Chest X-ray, AP view. Patient: 43 years old, sex F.
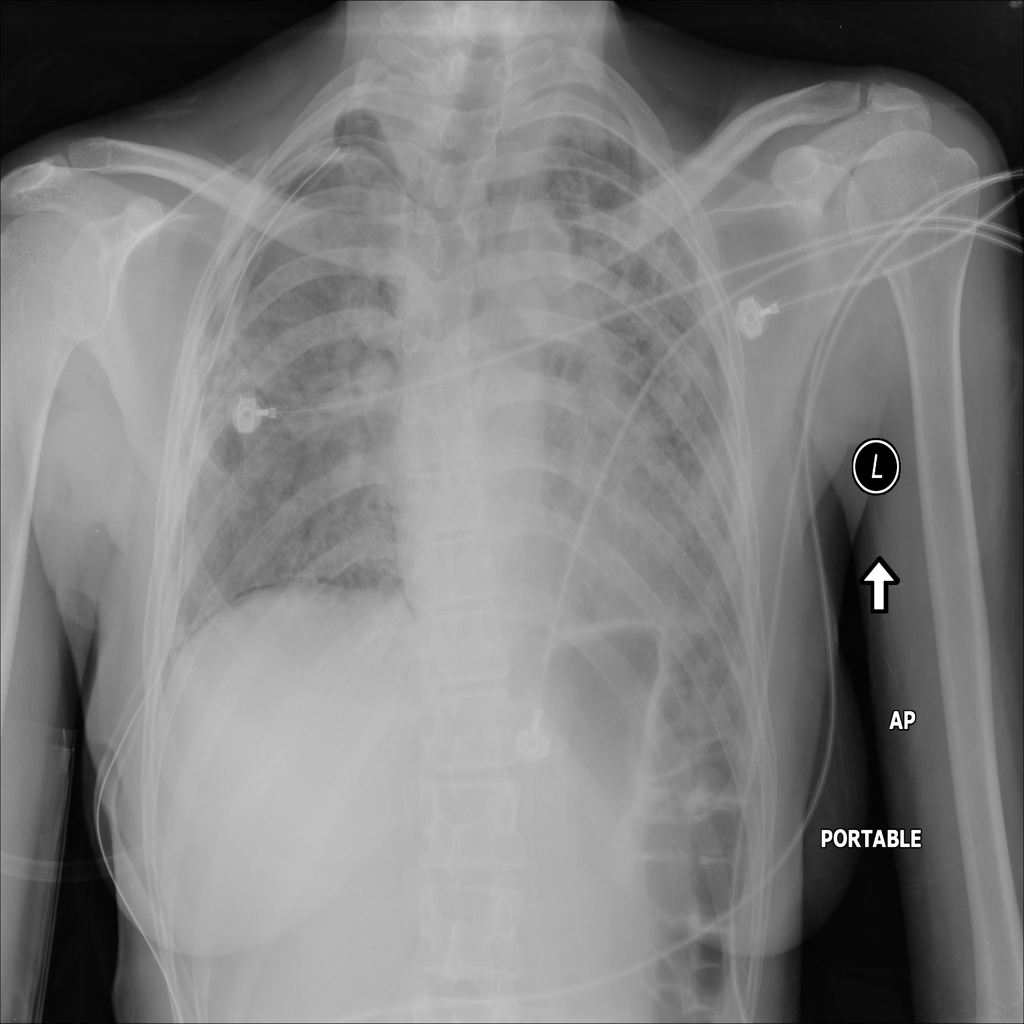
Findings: Infiltration, Pneumothorax